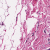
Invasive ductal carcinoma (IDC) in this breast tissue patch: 0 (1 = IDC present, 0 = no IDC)